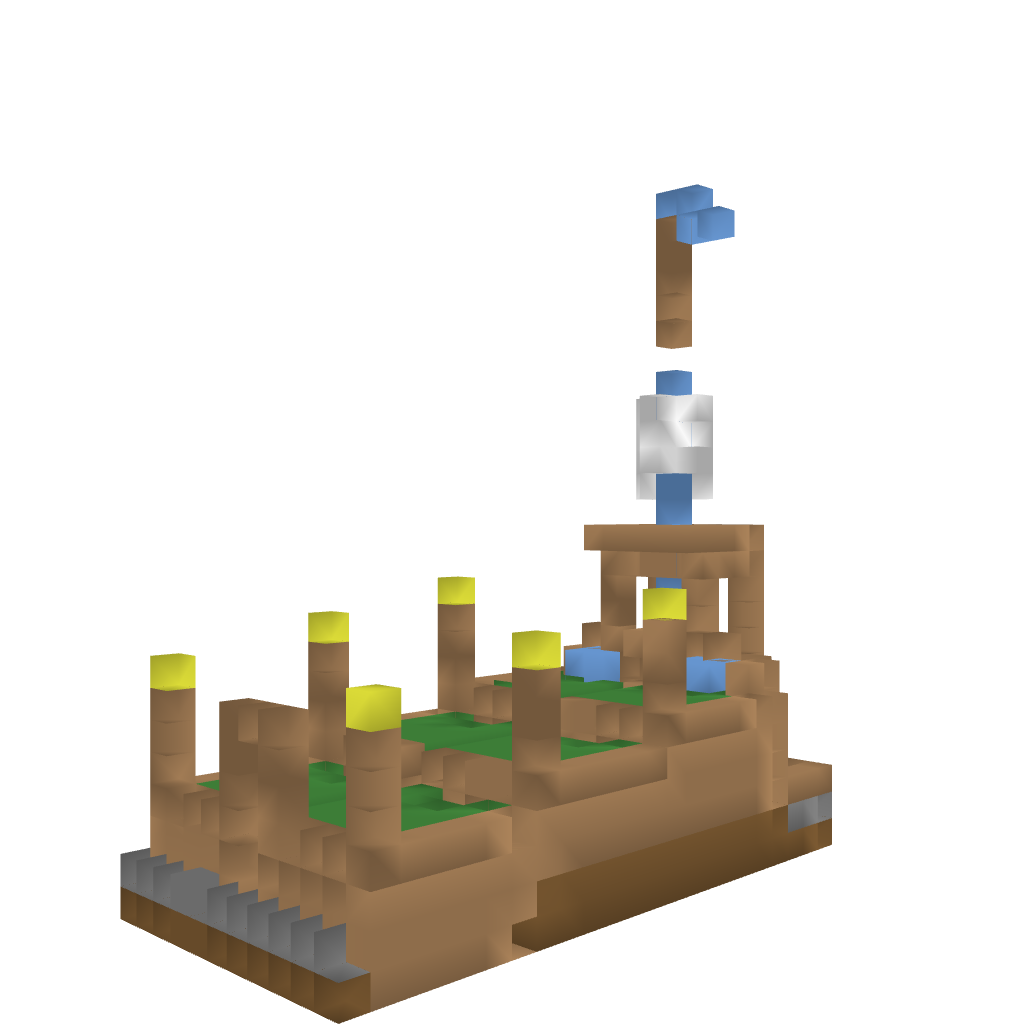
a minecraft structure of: Wheat Farm For 1.6.* bad low quality